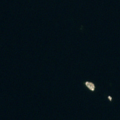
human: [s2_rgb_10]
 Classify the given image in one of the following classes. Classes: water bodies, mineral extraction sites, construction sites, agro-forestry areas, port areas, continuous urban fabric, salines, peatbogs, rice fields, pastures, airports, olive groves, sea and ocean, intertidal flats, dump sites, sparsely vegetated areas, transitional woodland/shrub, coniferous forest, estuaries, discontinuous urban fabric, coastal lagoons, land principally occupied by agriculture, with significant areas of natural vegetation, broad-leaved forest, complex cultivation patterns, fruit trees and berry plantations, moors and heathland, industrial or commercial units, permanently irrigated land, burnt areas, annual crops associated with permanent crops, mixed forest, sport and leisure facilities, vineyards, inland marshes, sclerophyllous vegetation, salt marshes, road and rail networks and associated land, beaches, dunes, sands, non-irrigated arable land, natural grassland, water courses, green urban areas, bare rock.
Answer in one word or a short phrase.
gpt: sea and ocean